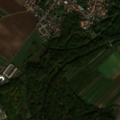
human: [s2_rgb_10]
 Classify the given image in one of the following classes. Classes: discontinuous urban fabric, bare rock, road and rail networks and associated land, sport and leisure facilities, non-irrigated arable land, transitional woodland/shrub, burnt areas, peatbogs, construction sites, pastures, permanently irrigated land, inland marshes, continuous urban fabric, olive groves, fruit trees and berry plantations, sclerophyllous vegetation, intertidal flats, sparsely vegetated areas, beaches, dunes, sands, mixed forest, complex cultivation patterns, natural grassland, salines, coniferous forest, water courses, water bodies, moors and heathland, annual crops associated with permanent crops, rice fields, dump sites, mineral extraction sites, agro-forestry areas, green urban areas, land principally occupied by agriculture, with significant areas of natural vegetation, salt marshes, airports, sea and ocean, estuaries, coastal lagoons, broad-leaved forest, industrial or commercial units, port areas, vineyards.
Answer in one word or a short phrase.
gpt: discontinuous urban fabric, sport and leisure facilities, non-irrigated arable land, broad-leaved forest